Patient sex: M
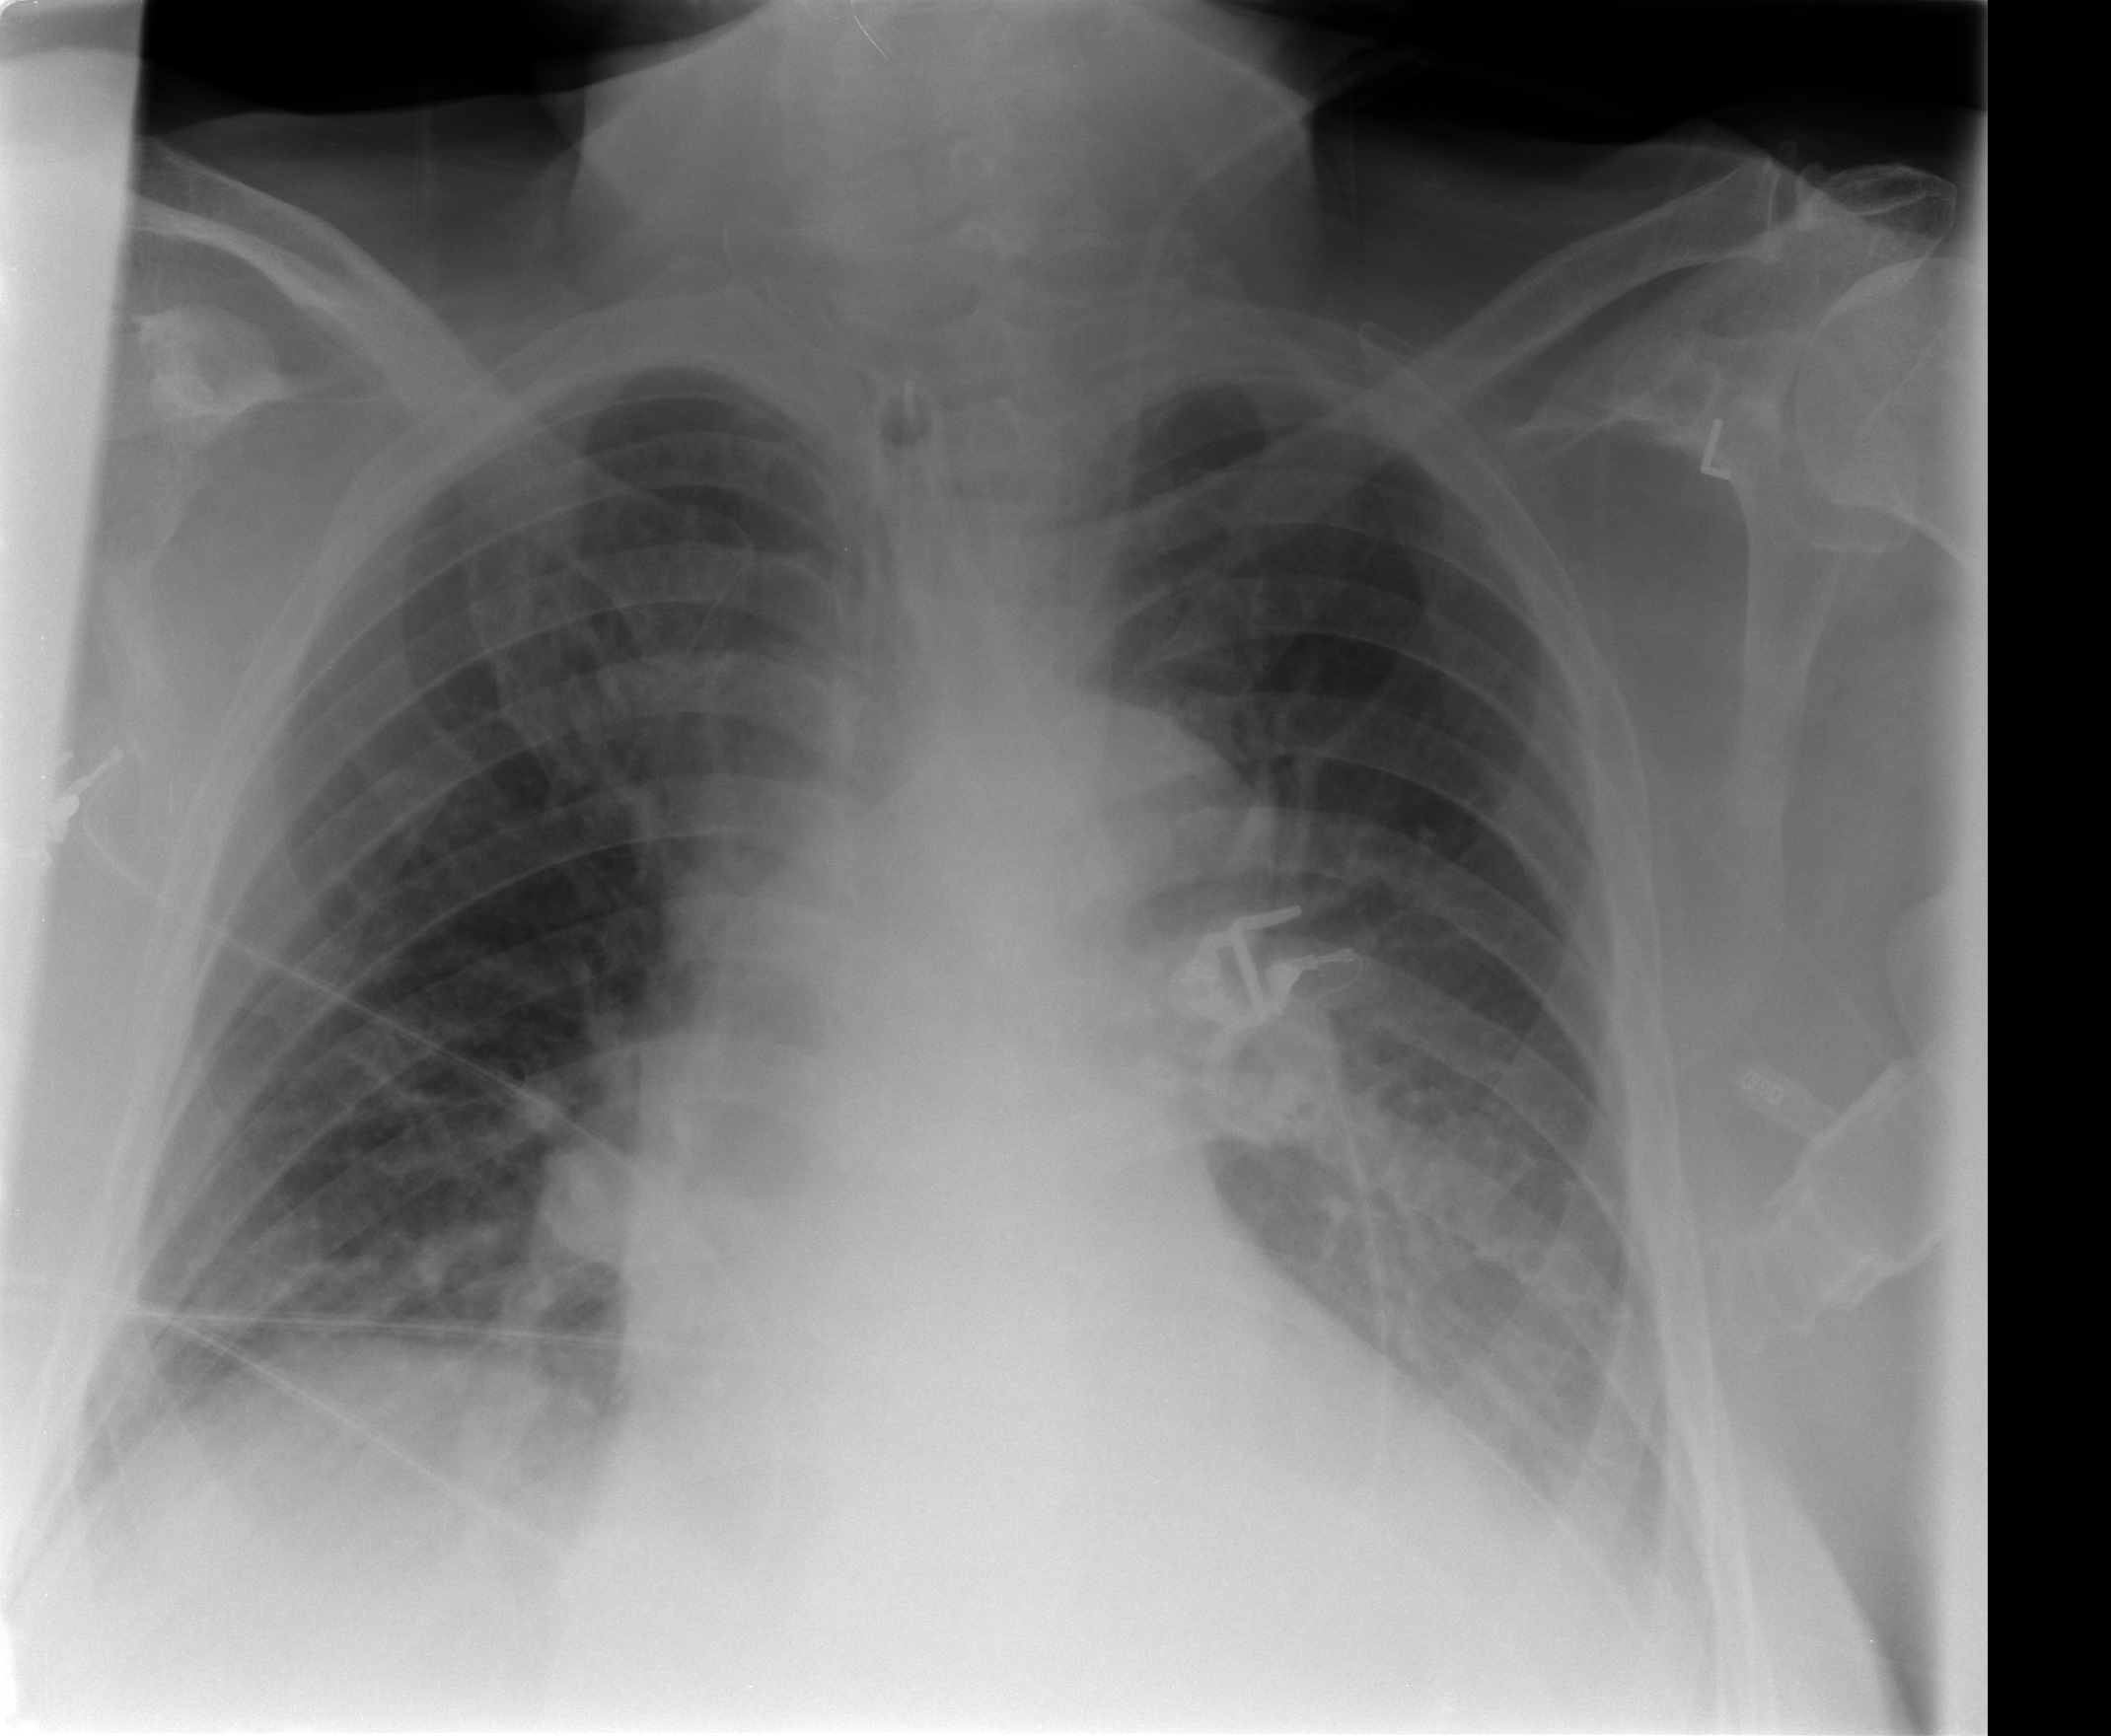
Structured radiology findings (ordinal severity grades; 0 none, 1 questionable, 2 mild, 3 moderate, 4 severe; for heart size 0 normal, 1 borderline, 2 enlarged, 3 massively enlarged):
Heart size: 2
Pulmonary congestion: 2
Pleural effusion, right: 0
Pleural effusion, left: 2
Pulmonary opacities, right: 2
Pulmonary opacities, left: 1
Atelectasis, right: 0
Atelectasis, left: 2